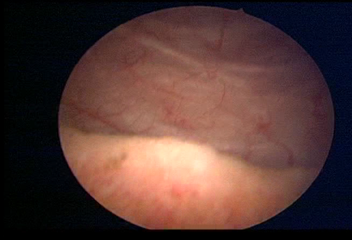
Modality: WLC
Class: Normal mucosa
Bladder cancer association: No